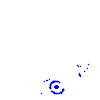
Particle: pion